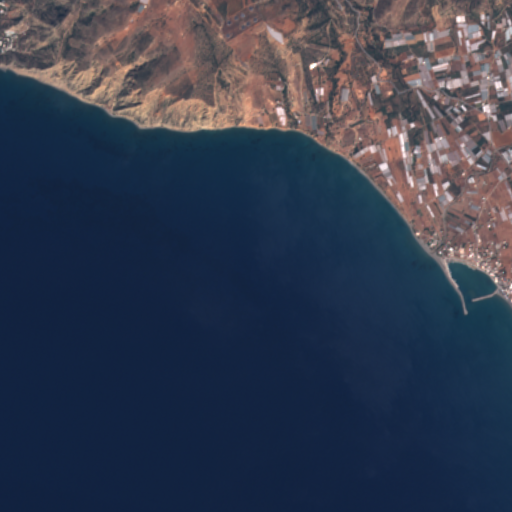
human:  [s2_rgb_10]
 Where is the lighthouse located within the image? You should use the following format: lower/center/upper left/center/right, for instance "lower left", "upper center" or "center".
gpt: The lighthouse is located in the center right of the image.
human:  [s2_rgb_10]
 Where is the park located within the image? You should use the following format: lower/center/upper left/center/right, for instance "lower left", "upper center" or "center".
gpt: The park is located in the upper left of the image.
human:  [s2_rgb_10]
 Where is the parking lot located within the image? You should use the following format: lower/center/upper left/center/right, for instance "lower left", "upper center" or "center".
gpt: The parking lot is located in the upper left of the image.
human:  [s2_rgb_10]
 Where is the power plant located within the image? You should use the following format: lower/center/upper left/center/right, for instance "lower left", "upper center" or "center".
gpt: There is no power plant in the image.